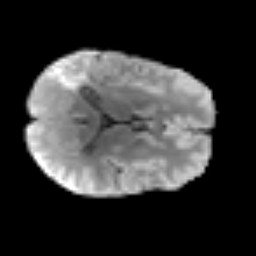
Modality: T2w
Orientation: axial
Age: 39
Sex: female
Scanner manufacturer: siemens
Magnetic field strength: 3 T
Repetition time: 3.2 s
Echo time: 0.081 s